Interaction volume radius: 5 \u00c5
Interaction volume height: 35 \u00c5
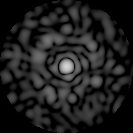
Disorder parameter: 0.8526